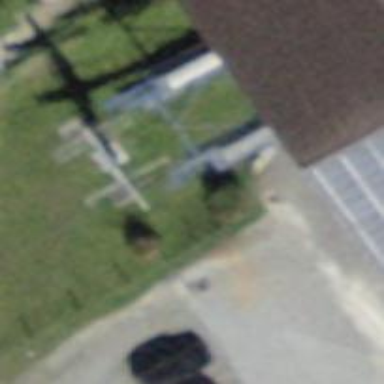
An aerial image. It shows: Pylon for aerialway.